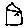
Label: house